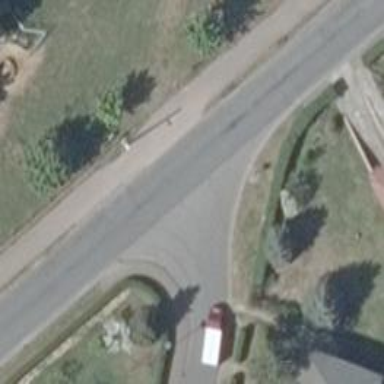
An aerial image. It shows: Residential road with asphalt surface and sidewalk on the left.